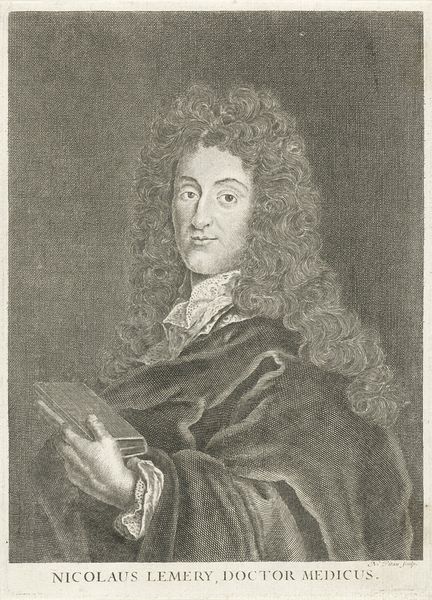
Titel: Portret van de Franse chemicus Nicolas Lemery
Künstler: Nicolas (I) Pitau
Standort: Amsterdam
Institution: Rijksmuseum
Schlagwörter: mann, daumen, finger, mund, nase, rücken, arm, augen, falten, gesicht, pelz, spitze, ärmel, hals, porträt, signatur, haare, augenbrauen, kinn, kontrast, lippen, locken, scheitel, perücke, seitlich, warm, signiert, erhaben, white, black, bordüre, collar, face, gray, grey, hair, lace, nose, portrait, robe, seitenansicht, gown, print, faltenwurf, name, buch, schwarzweiß, hell-dunkel, beschriftung, buchdeckel, untertitel, hand, buchblock, bucheinband, pelzmantel, kraus, halbporträt, man, eyes, schattenspiel, drawing, paper, kupferstich, black and white, gaze, curls, smile, doktor, mediziner, engraving, eye, book, doctor, lips, handrücken, codex, pelzumhang, fingernagel, mittellang, shirt, flauschig, text, wig, nicolaus, rüchen, thumb, frill, judge, medicine, lemery, medicus, nicolaus lemery, rüchenkragen